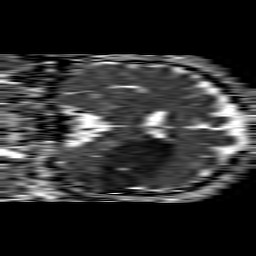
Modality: ADC
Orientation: coronal
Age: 44
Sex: male
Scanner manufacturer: philips
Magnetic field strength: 1.5 T
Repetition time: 4.6 s
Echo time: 0.09059 s